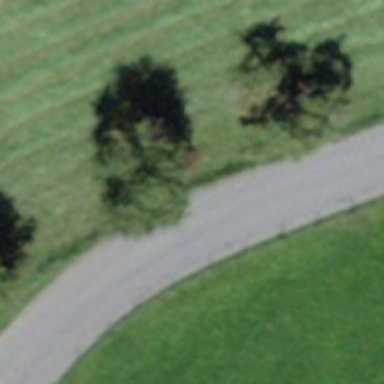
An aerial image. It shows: Paved residential road.